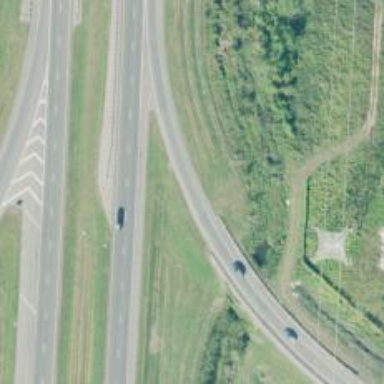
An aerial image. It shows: Motorway link.